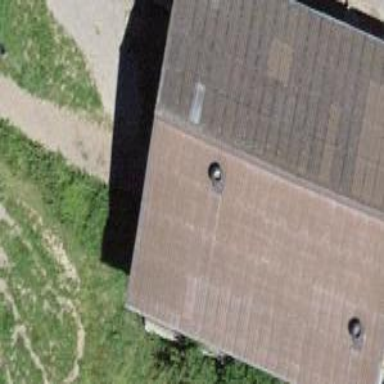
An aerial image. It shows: Barn.